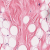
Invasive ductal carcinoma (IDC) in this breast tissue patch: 0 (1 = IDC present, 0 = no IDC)